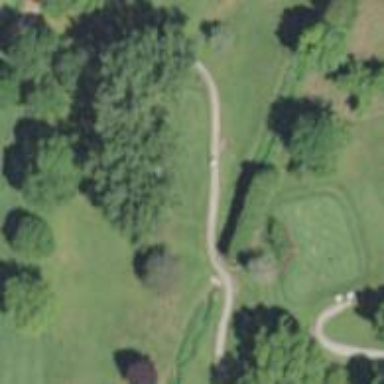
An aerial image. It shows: Path designated for golf carts.